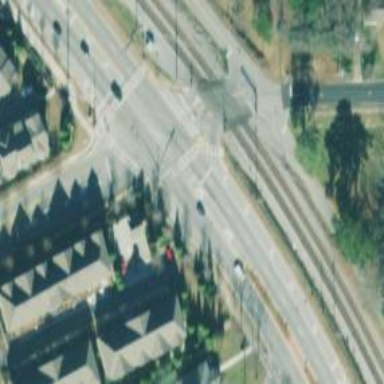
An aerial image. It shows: Footway with asphalt surface and crossing marked with paired lines.